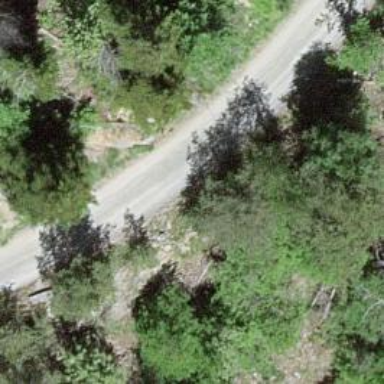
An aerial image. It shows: Gravel track with grade 2 quality.